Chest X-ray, PA view. Patient: 60 years old, sex M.
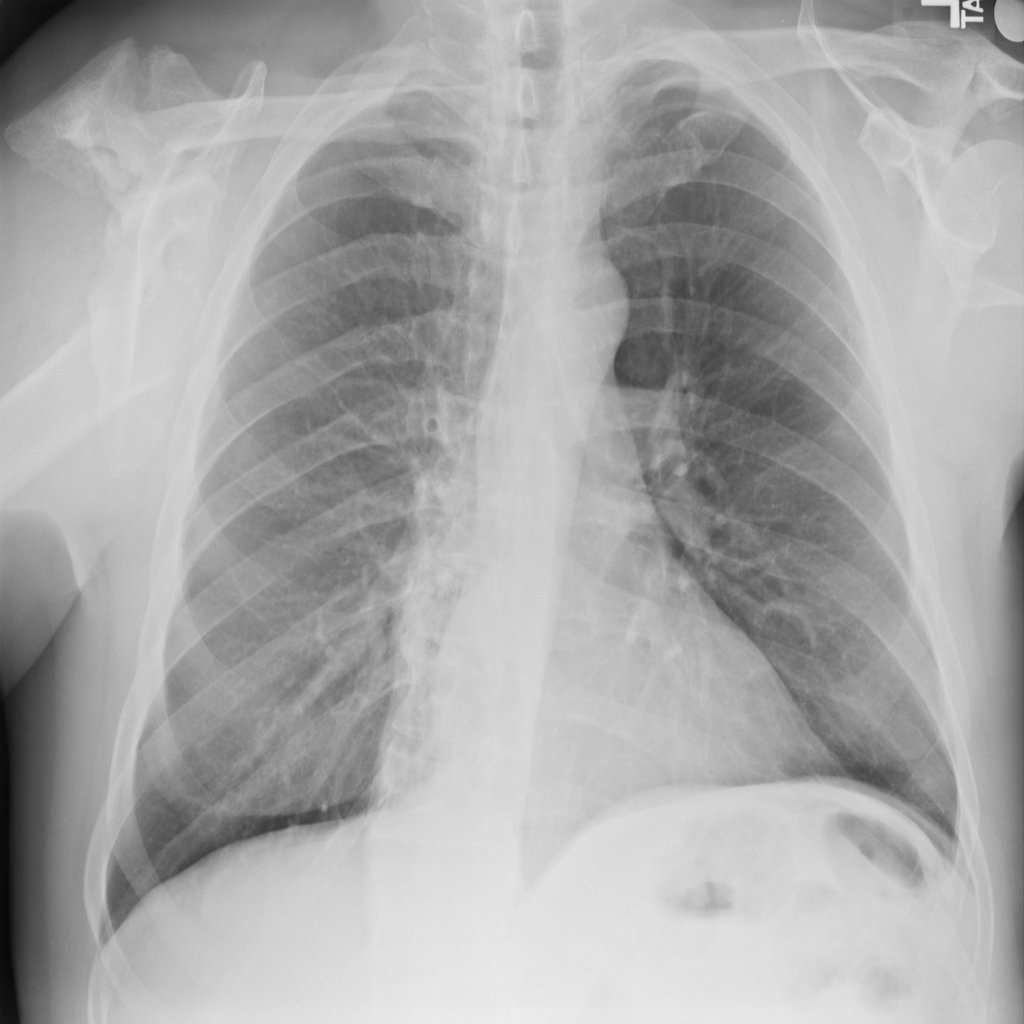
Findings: Effusion